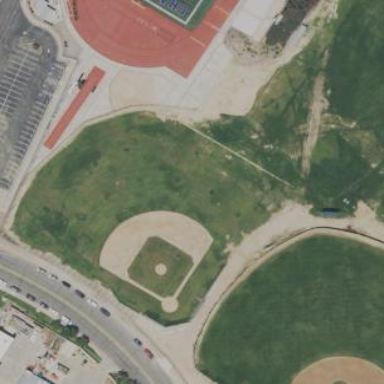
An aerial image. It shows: Baseball pitch for leisure and sports activities.